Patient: sex F, age 74
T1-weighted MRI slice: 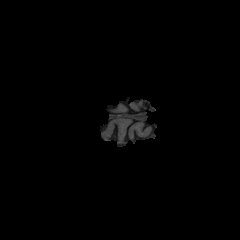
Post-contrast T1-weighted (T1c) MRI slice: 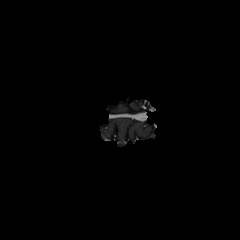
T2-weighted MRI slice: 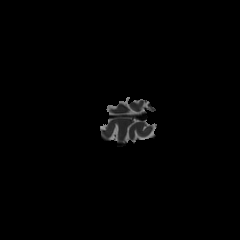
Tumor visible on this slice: no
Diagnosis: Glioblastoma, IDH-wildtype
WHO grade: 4